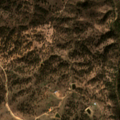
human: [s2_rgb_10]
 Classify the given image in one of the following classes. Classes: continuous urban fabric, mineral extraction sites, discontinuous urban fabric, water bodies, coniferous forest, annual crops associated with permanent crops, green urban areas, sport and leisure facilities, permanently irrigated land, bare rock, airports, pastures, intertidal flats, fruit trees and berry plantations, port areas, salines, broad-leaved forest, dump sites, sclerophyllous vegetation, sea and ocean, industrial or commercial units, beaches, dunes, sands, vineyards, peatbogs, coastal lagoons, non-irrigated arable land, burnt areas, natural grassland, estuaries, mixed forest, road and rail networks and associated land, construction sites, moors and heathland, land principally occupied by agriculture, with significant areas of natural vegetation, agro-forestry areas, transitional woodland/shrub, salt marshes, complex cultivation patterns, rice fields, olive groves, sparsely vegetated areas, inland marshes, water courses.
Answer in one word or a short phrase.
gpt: agro-forestry areas, broad-leaved forest